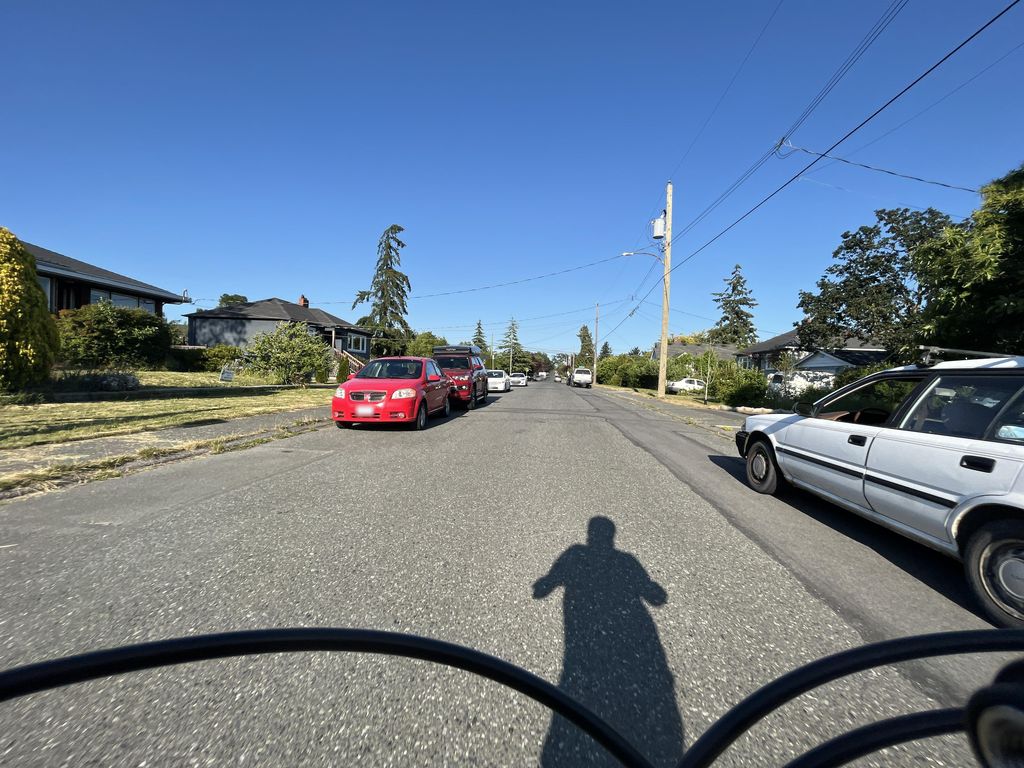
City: victoria